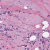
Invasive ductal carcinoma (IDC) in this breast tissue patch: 1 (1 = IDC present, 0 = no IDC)